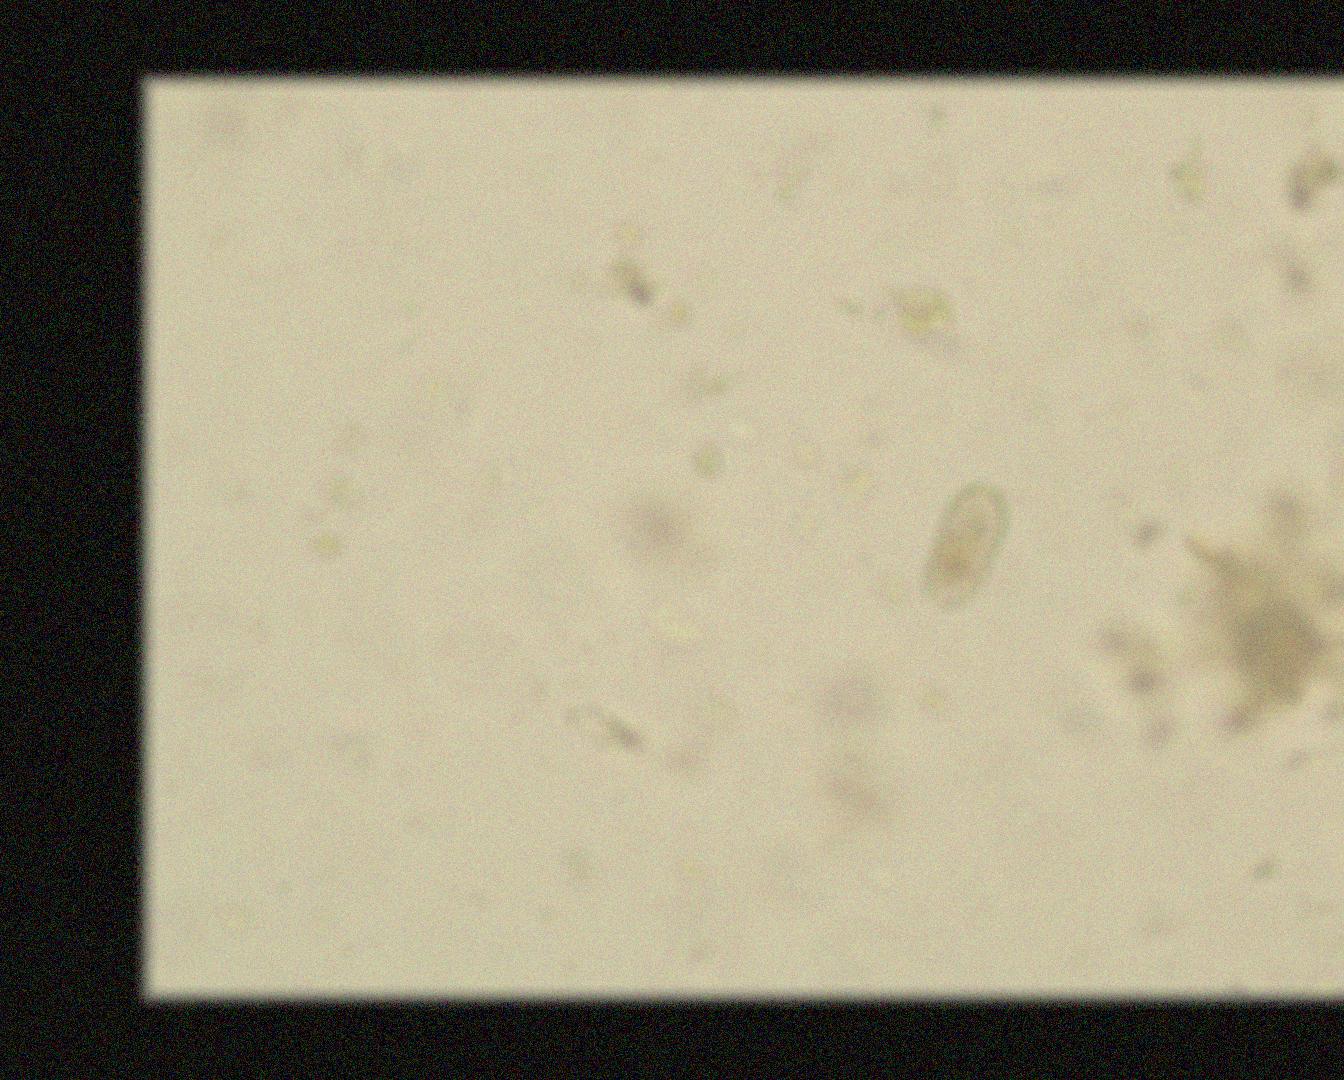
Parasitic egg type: Capillaria philippinensis